Question: I would like to create a as shown below, considering all elements in the picture interactive, i.e the image in centre as well as the four quarters around it.
It's important that the solution is cross-browser compatible.
This is just a simple example as the parts dont really have to be quarters, they can be any possible number of parts :

I have tried using CSS3 round div with border , where the border have these images as background, but doesnt really work well, as each element has to be a stand-alone element.
I heard about css-shapes, but I don't know how to use it to create the radial menu.
Maybe there is also a way to add a text caption to each of these images...
Thank you for help!
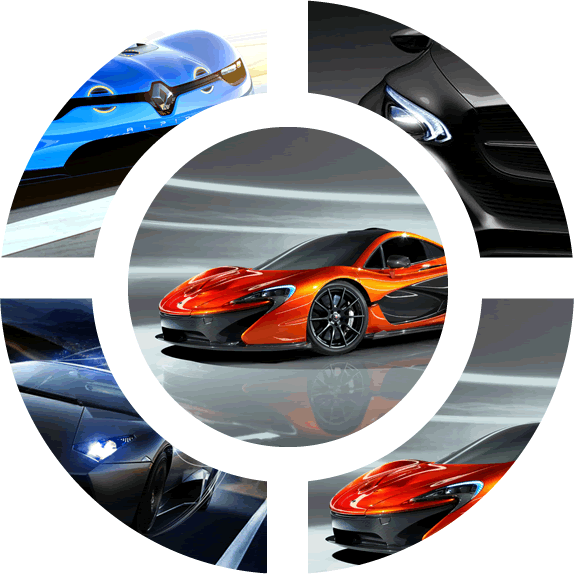
Answer: I made this pen with a . The circular menu appears on hover :
Demo : <URL>
The radial shape is made with border radius and the overflow property. The hover animation is handled with CSS transition (scale and oapcity).
For a version with menu titles, see this <URL>
Full Code for the radial menu :
'''
<span><span></span></span>
<div class="wrap">
<a href="#"><div></div></a>
<a href="#"><div></div></a>
<a href="#"><div></div></a>
<a href="#"><div></div></a>
<a href="#"><div></div></a>
</div>
'''
'''
body,html{margin:0;padding:0;height:100%;}
body{background:#E3DFD2;box-shadow: inset 0 0 20vmin 0 #585247;}
.wrap{
position:relative;
width:80vmin; height:80vmin;
margin:0 auto;
background:inherit;
transform:scale(0.2) translatez(0px);
opacity:0;
transition:transform .5s, opacity .5s;
}
a{
position:absolute;
left:0; top:0;
width:47.5%; height:47.5%;
overflow:hidden;
transform:scale(.5) translateZ(0px);
background:#585247;
}
a div{
height:100%;
background-size:cover;
opacity:.5;
transition:opacity .5s;
border-radius:inherit;
}
a:nth-child(1){
border-radius:40vmin 0 0 0;
transform-origin: 110% 110%;
transition:transform .4s .15s;
}
a:nth-child(1) div{
background-image:url('https://farm3.staticflickr.com/<PHONE>64_d9c7299146.jpg');
}
a:nth-child(2){
border-radius:0 40vmin 0 0;
left:52.5%;
transform-origin: -10% 110%;
transition:transform .4s .2s;
}
a:nth-child(2) div{
background-image:url('https://farm7.staticflickr.com/<PHONE>2_d94c2d90e3.jpg');
}
a:nth-child(3){
border-radius:0 0 0 40vmin;
top:52.5%;
transform-origin: 110% -10%;
transition:transform .4s .25s;
}
a:nth-child(3) div{
background-image:url('https://farm7.staticflickr.com/<PHONE>4_d5883b0948.jpg');
}
a:nth-child(4){
border-radius:0 0 40vmin 0;
top:52.5%; left:52.5%;
transform-origin: -10% -10%;
transition:transform .4s .3s;
}
a:nth-child(4) div{
background-image: url('https://farm8.staticflickr.com/<PHONE>3_d4b1a0d798.jpg');
}
a:nth-child(5){
width:55%;height:55%;
left:22.5%; top:22.5%;
border-radius:50vmin;
box-shadow:0 0 0 5vmin #E3DFD2;
transform:scale(1);
}
a:nth-child(5) div{
background-image: url('https://farm4.staticflickr.com/<PHONE>54_b8cdf14f21.jpg');
}
span{
position:relative;
display:block;
margin:0 auto;
top:45vmin;
width:10vmin; height:10vmin;
border-radius:100%;
background:#585247;
transform:translateZ(0px);
}
span span{
position:absolute;
width:60%;height:3px;
background:#ACA696;
left:20%; top:50%;
border-radius:0;
}
span span:after, span span:before{
content:'';
position:absolute;
left:0; top:-1.5vmin;
width:100%; height:100%;
background:inherit;
}
span span:after{
top:1.5vmin;
}
span:hover + .wrap, .wrap:hover{
transform:scale(.8) translateZ(0px);
opacity:1;
}
span:hover + .wrap a, .wrap:hover a{
transform:scale(1) translatez(0px);
}
a:hover div{
opacity:1;
transform:translatez(0px);
}
'''